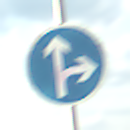
Verkehrszeichen: VorgeschriebeneFahrtrichtungGeradeausOderRechts
Umgebung: Outdoor, Beach
Tageszeit: MorningAfternoon
Wetter: PartlyCloudy
Licht: Natural
Jahreszeit: NotSpecified
Kontrast: HighContrast